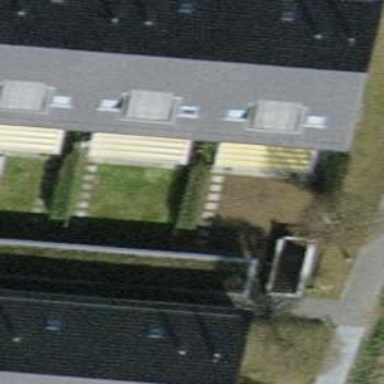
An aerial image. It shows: Building with tiled roof.